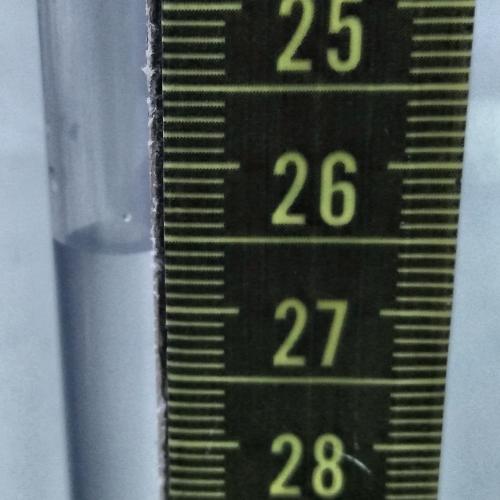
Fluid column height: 26.6 cm